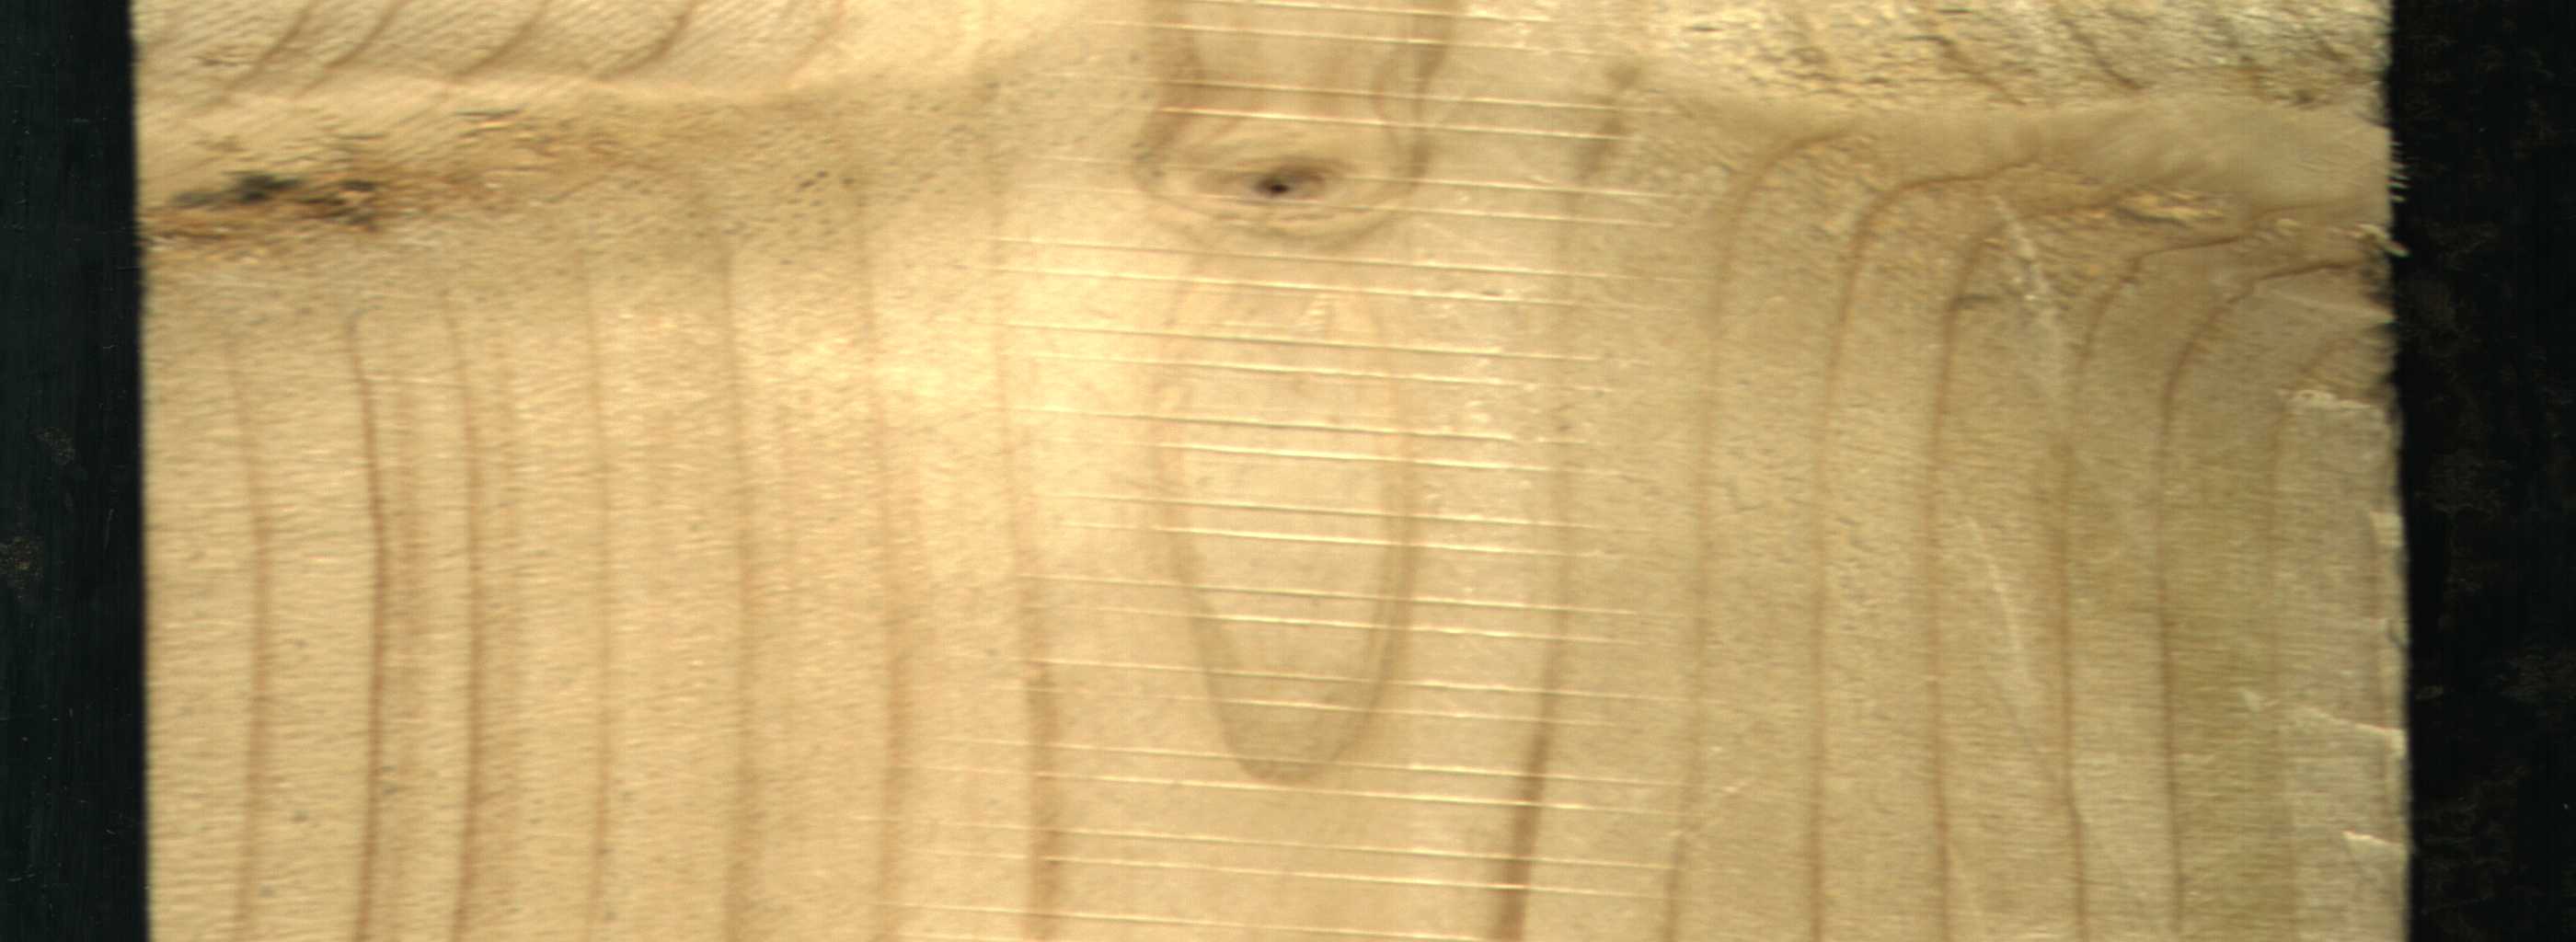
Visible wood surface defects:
Live_Knot
Live_Knot